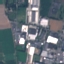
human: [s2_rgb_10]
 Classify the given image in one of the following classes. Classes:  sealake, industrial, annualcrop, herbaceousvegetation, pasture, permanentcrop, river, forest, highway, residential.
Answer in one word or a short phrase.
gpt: Industrial